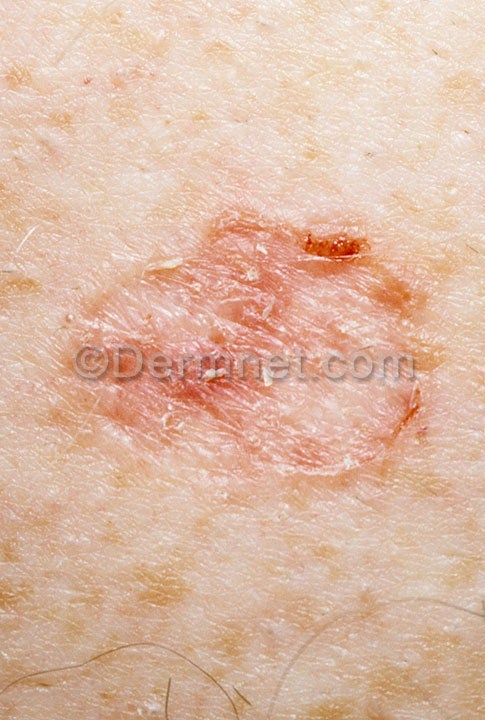
Disease: Actinic Keratosis Basal Cell Carcinoma and other Malignant Lesions